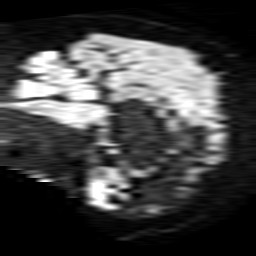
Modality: TRACE
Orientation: sagittal
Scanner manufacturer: philips
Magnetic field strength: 1.5 T
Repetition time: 3.681 s
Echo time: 0.09411 s